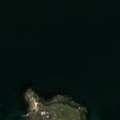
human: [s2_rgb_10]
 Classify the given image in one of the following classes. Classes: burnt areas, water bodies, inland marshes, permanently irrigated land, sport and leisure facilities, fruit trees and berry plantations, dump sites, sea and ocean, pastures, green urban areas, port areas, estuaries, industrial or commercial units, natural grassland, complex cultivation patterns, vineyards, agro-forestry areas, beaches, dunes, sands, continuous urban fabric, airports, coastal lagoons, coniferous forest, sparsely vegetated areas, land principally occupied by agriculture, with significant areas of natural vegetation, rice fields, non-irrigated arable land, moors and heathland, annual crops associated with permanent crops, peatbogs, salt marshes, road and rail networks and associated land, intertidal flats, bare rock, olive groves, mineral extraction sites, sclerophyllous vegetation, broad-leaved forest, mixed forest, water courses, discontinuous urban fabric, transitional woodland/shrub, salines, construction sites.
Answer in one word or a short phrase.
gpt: discontinuous urban fabric, sea and ocean